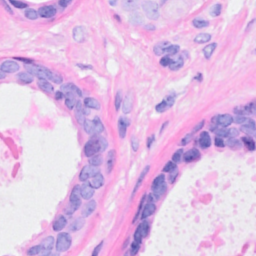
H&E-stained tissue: Breast